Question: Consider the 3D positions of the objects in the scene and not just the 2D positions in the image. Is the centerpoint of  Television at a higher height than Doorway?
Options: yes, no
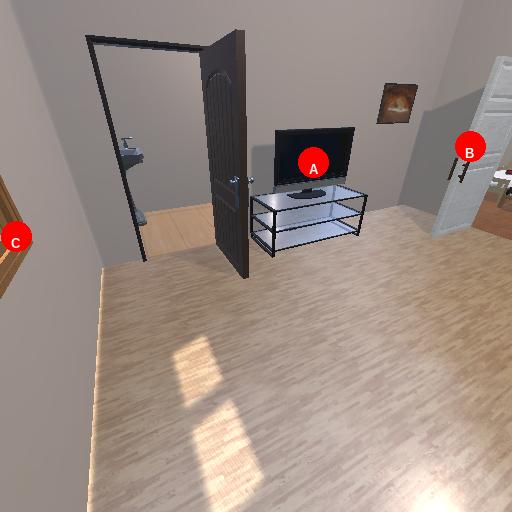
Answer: yes